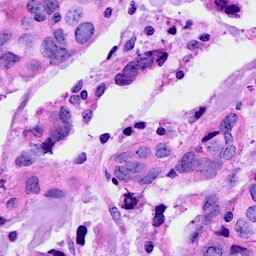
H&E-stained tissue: Breast